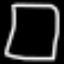
Label: square